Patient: sex M, age 47
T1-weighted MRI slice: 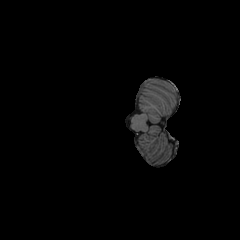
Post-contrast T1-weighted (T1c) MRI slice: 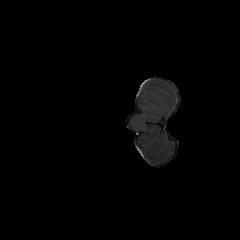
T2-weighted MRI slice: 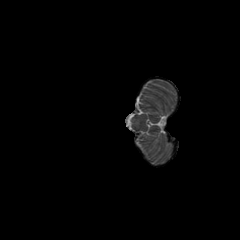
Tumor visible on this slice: no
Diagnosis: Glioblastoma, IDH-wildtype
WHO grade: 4